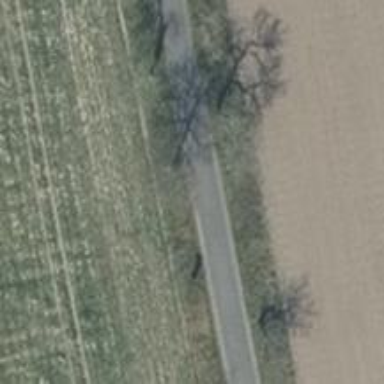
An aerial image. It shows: Row of deciduous broadleaved trees.